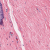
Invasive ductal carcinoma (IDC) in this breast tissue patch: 0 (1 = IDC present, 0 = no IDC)